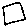
Label: square